高一 · 立体几何学
某几何体的三视图如图所示 (单位: $\mathrm{cm}$ ), 则该几何体的表面积是 $\mathrm{cm}^{2}$.

正视图

侧视图

佇视图
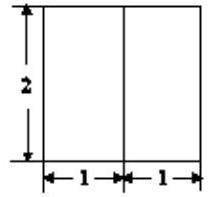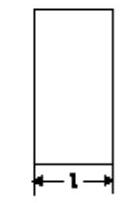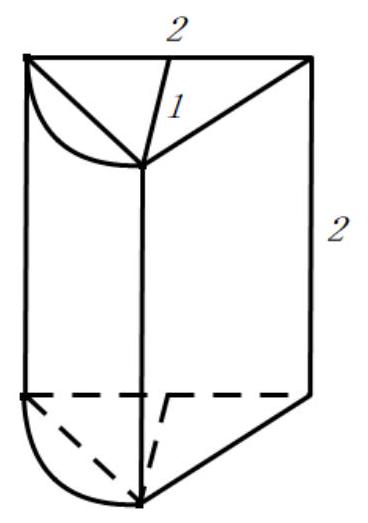
答案: +2 \sqrt{2}+\frac{3}{2} \pi$
解析: 【分析】

首先画出直观图, 再进一步利用公式求出结果.

【详解】

解: 根据几何体的三视图, 可得直观图如下:

该几何体为一个 $\frac{1}{4}$ 圆柱, 加一个三棱柱,

底面为一个等腰直角三角形和一个半径为 1 的 $\frac{1}{4}$ 个圆.

所以 $S=\left(\frac{1}{4} \times \pi \times 1^{2}+\frac{1}{2} \times 1 \times 1\right) \times 2+\left(2+\sqrt{2}+\frac{\pi}{2}\right) \times 2=\frac{3}{2} \pi+5+2 \sqrt{2}$.

故答案为: $\frac{3}{2} \pi+5+2 \sqrt{2}$.

【点睛】

本题考查的知识要点: 三视图和几何体之间的转换, 几何体的体积公式的应用和表面积公式的应用,主要考查学生的运算能力和转换能力及思维能力, 属于基础题型.